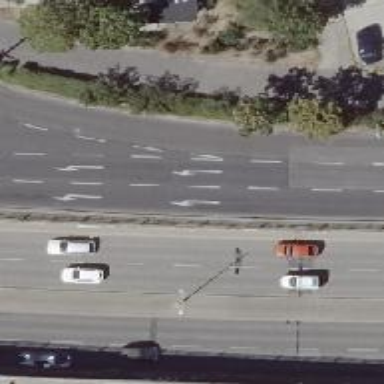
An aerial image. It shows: Secondary link road with asphalt surface.